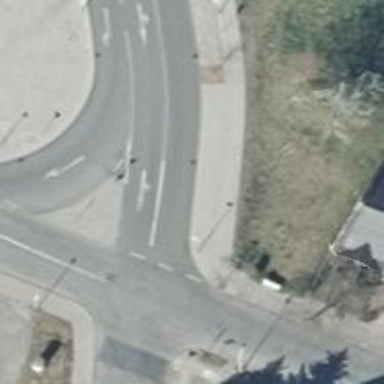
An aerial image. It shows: Road with "give way" sign.